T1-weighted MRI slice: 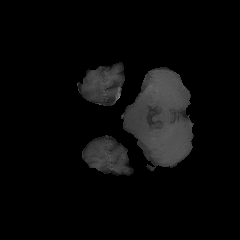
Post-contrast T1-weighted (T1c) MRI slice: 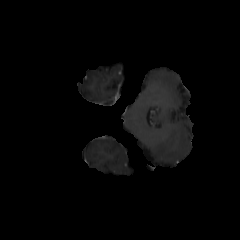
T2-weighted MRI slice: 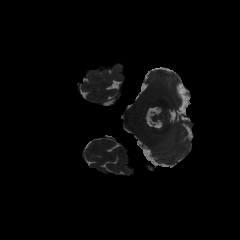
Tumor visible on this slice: no